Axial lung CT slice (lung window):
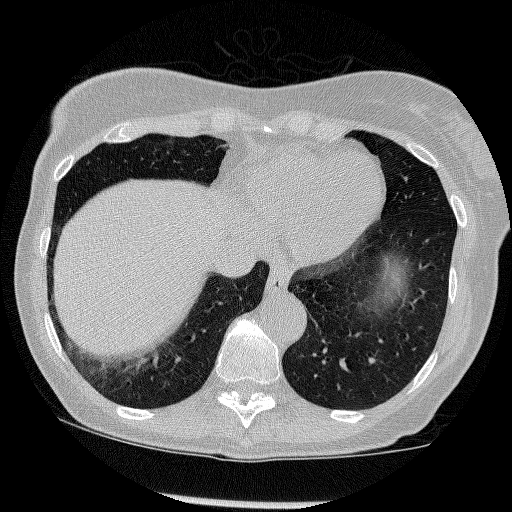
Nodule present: no